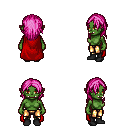
a pixel art fantasy rpg character, female body template, orc, green skin, red cape, gold greaves, pink long hairstyle, black shoes, four views (front, back, left, right), 2x2 character sprite sheet, small pixel art, hard edges, no anti-aliasing